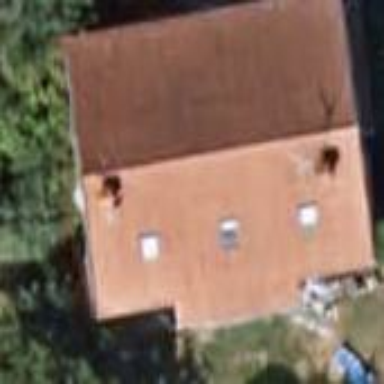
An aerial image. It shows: Simple house.